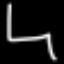
Label: chair